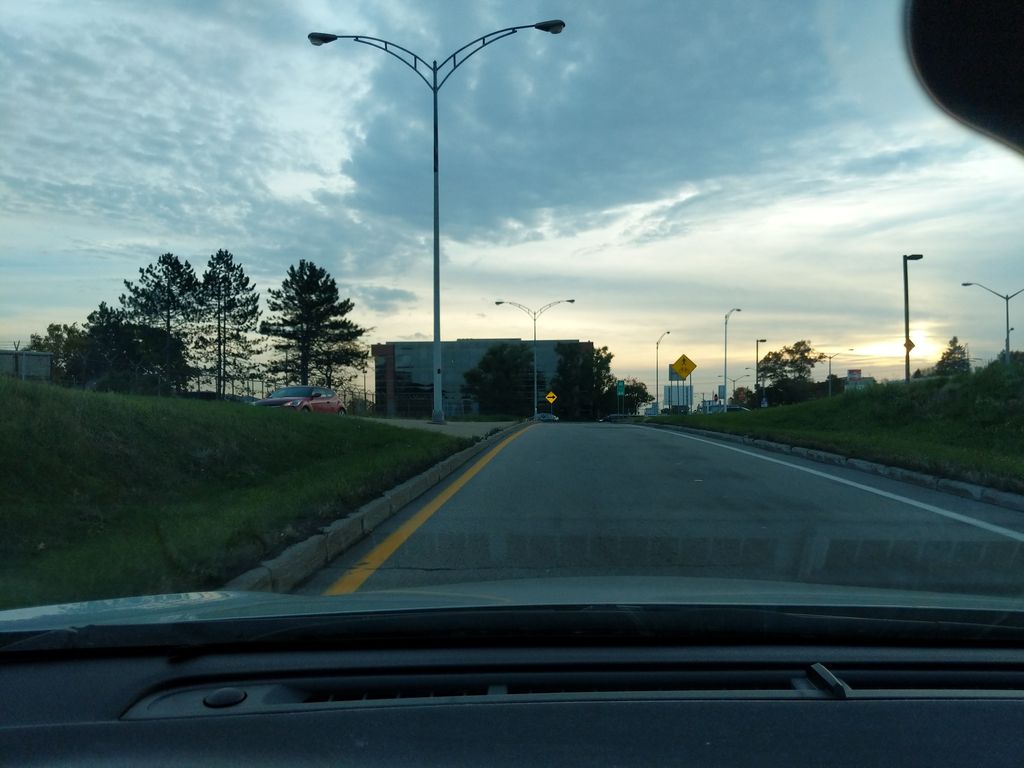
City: quebec_city